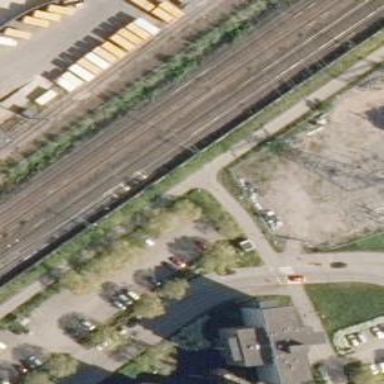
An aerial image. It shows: Railway signal supported by catenary mast.